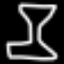
Label: hourglass